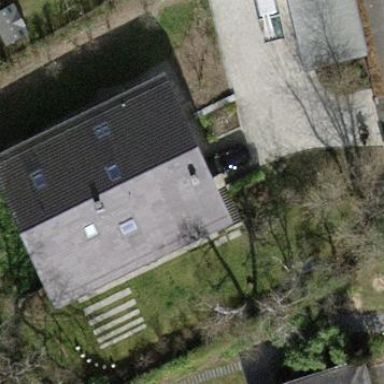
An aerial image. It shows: Garden surrounded by fence.